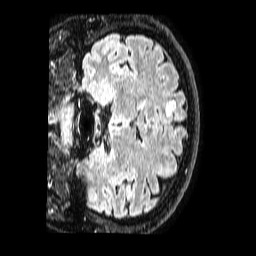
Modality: FLAIR
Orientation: coronal
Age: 48
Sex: male
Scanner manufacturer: philips
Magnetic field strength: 1.5 T
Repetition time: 4.8 s
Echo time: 0.3 s